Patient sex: M
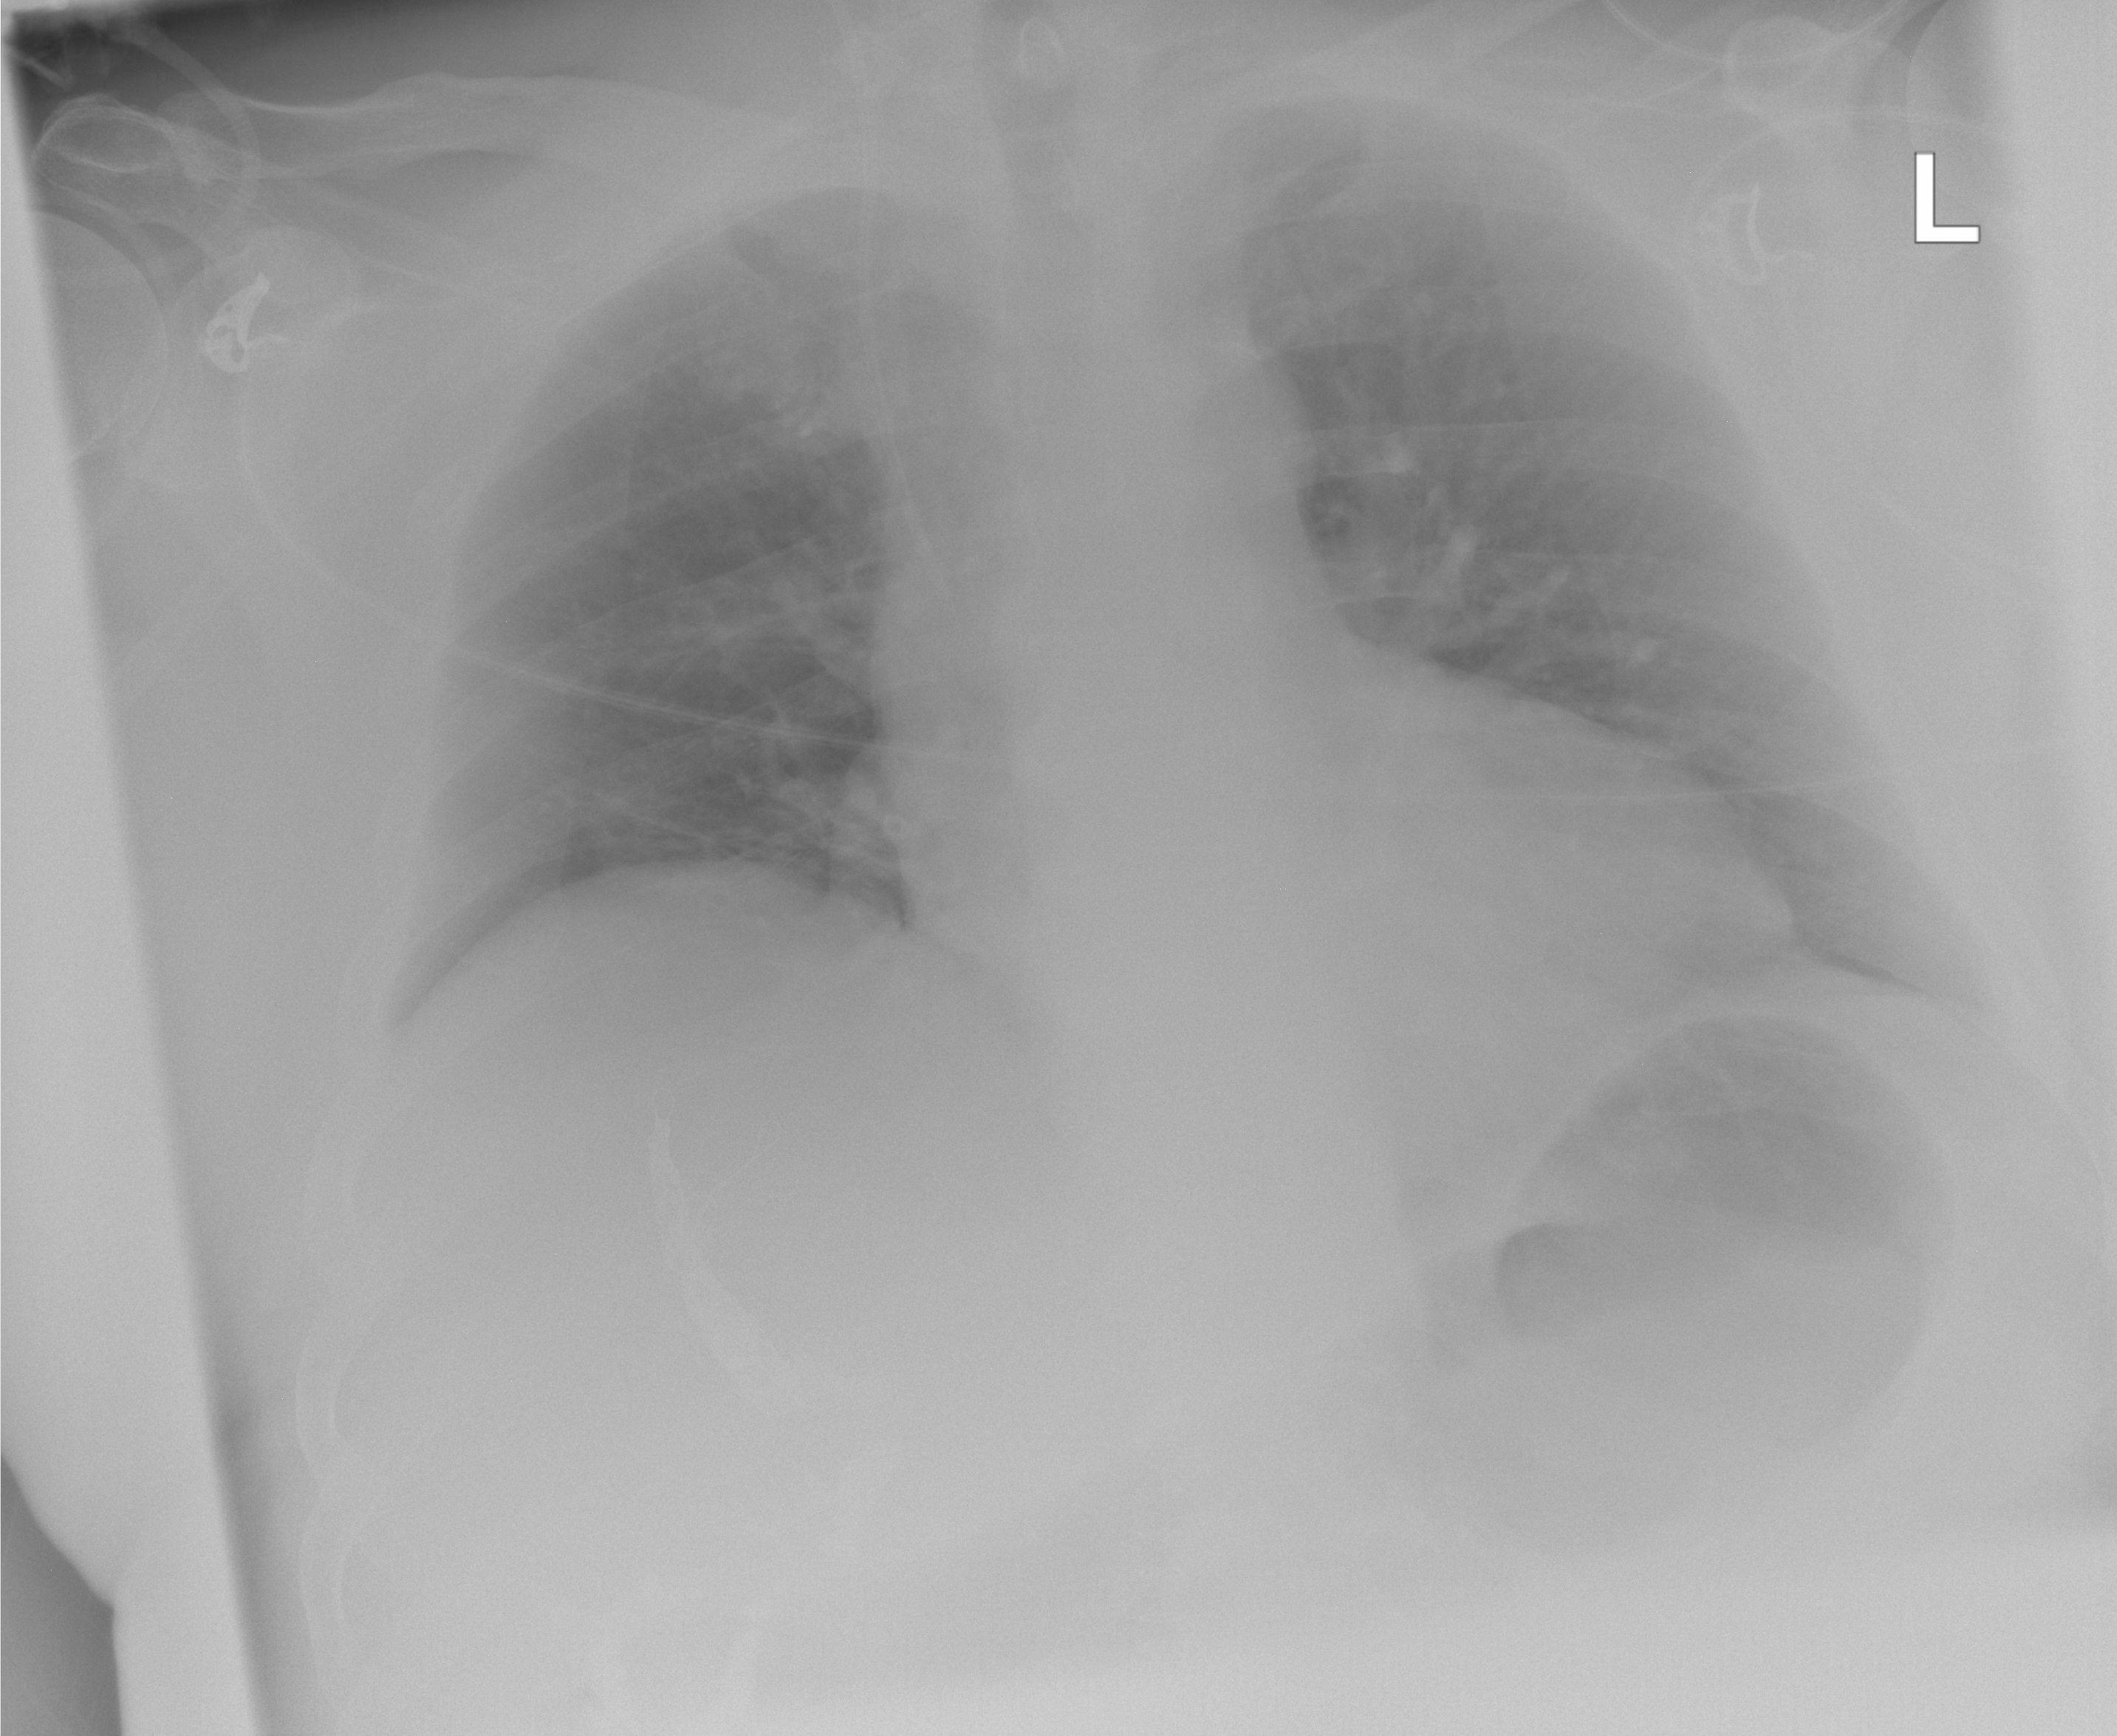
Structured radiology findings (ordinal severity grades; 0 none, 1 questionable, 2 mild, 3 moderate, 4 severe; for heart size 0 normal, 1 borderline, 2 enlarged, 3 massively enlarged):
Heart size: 2
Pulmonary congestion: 0
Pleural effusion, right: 0
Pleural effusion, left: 1
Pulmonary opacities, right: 0
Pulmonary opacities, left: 0
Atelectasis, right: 2
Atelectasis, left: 0